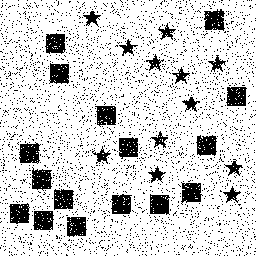
Squares: 16
Triangles: 0
Stars: 12
Total shapes: 28